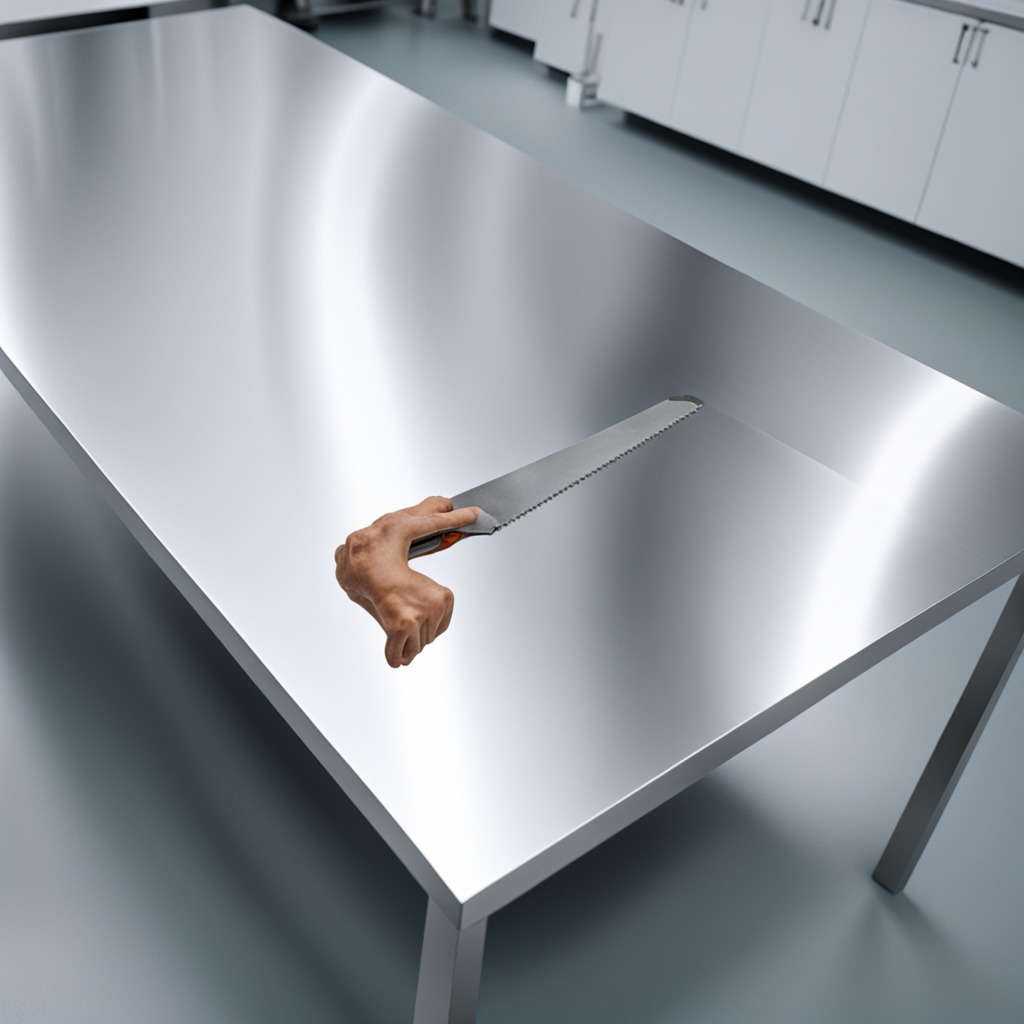
A metal saw is lying on a stainless steel table in a high-end prototyping lab.